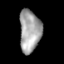
Tissue: skin
Cell type: Epithelial cells
Senescence score: 0.269
Nuclear area (px): 878
Mean DAPI intensity: 163.226